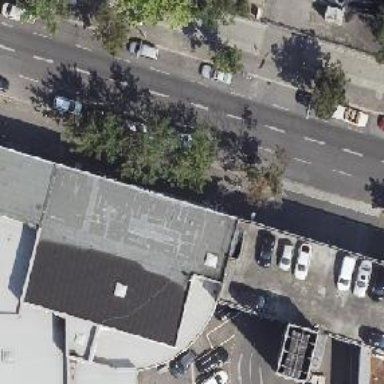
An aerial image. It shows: Shop that sells cars.